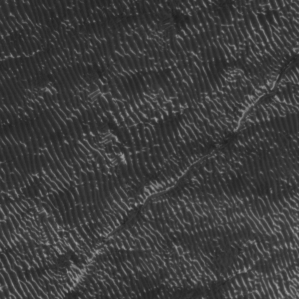
Label: frost